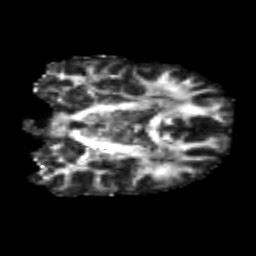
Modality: FA
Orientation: coronal
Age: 20
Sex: male
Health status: healthy
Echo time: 0.074 s